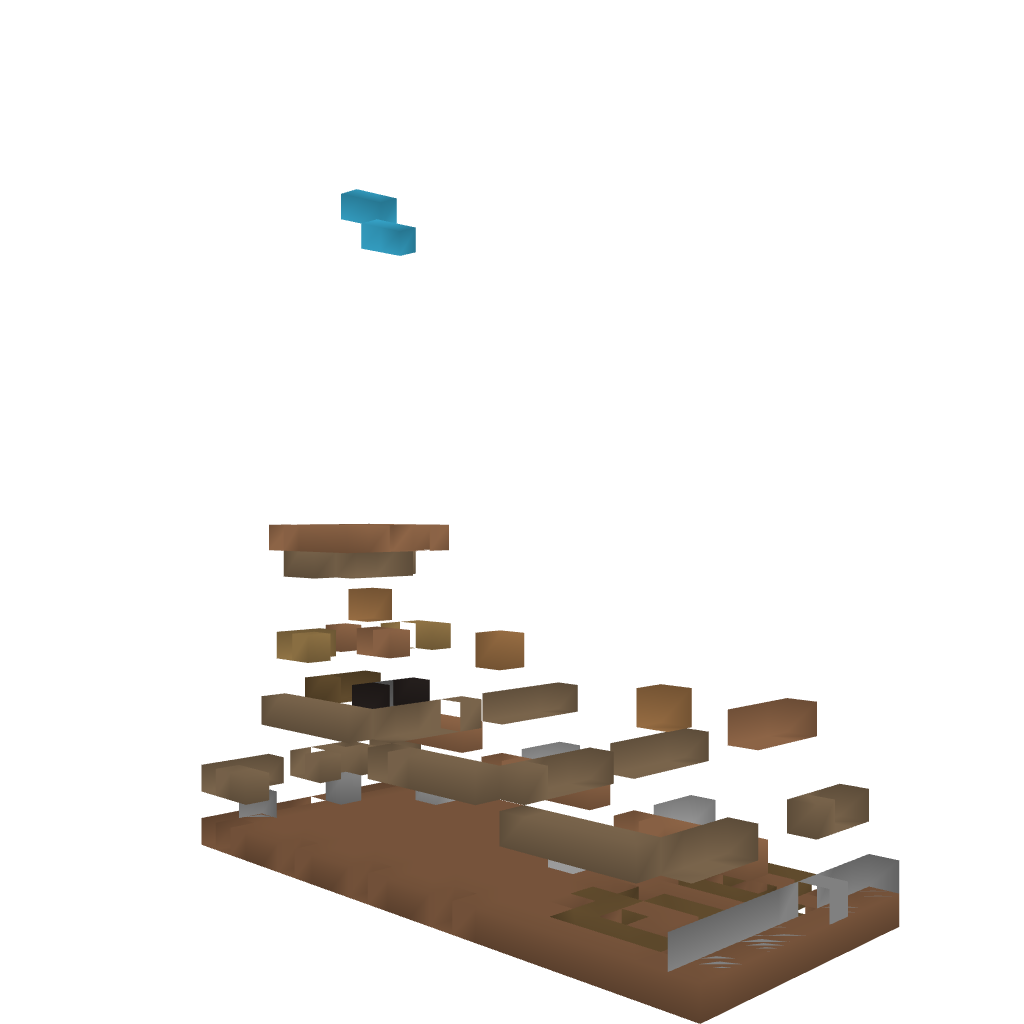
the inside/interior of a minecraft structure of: Veg Farm